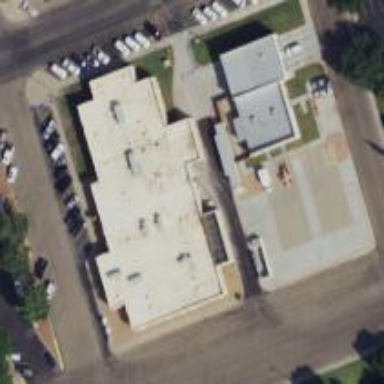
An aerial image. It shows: Police building.